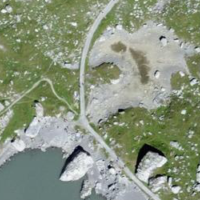
EUNIS habitat code: 25
Species observed at this site:
Aster alpinus
Dryas octopetala